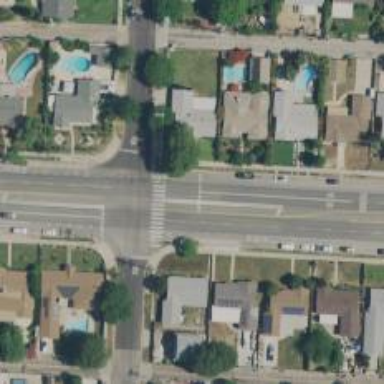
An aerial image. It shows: Marked crossing where both road and footway intersect.